Field crop: tomato
Growth stage: 1
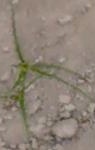
Species: cyperus